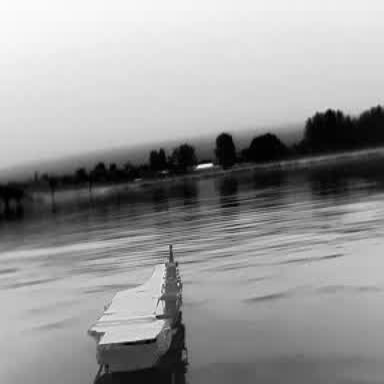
There is a warship in the infrared image.